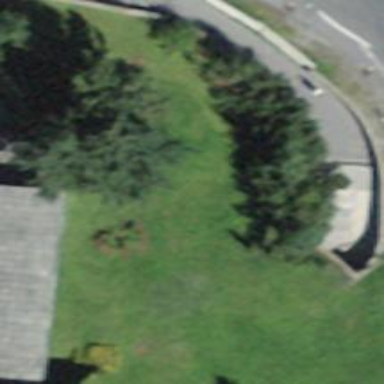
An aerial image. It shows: Sidewalk with asphalt surface. It is tunnel footway.